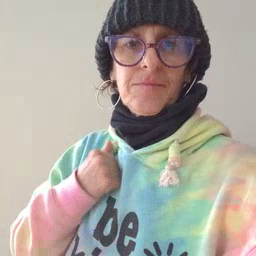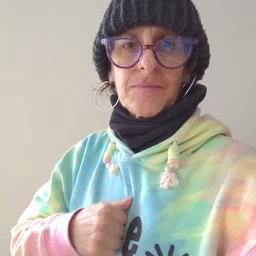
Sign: bath